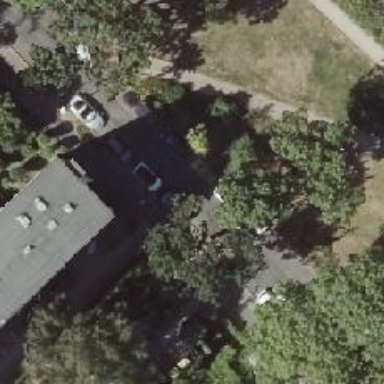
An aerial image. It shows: Residential road with sidewalk on the left.